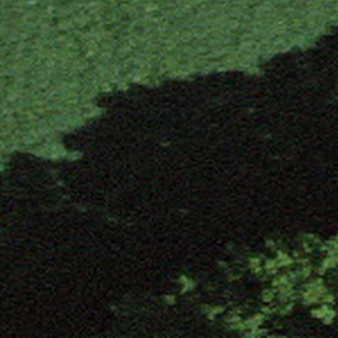
Label: other